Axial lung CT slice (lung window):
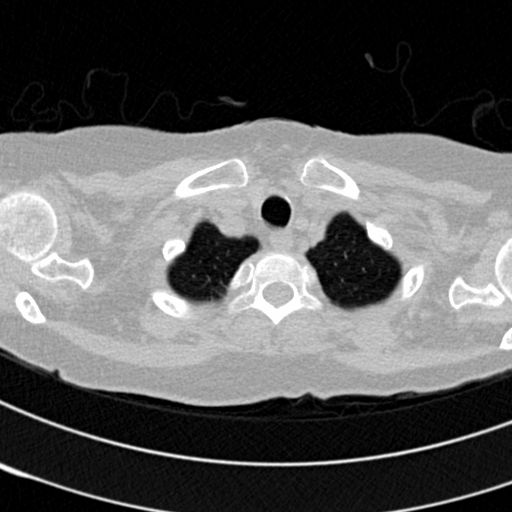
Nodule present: no